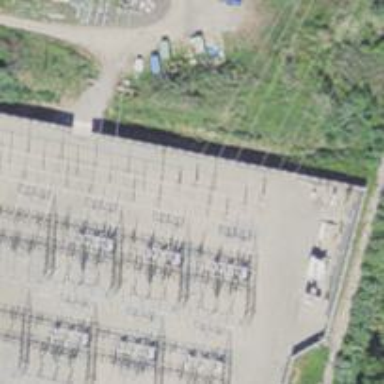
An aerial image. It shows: Switch used for power control.